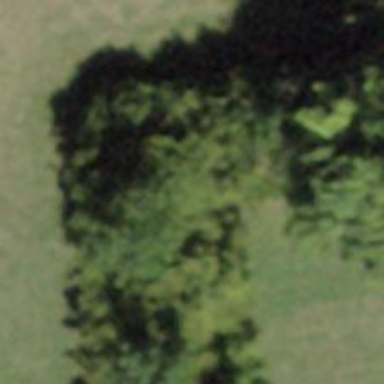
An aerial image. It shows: Row of trees in natural setting.